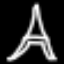
Label: The Eiffel Tower